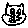
Label: cat